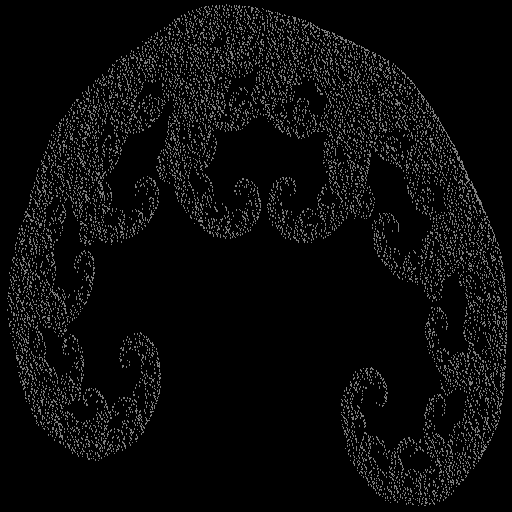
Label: c_curve